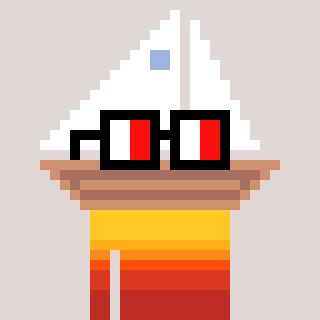
a pixel art character with square glasses with black frames and red eyes, a sailboat-shaped head and a computerblue-colored body on a warm background